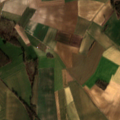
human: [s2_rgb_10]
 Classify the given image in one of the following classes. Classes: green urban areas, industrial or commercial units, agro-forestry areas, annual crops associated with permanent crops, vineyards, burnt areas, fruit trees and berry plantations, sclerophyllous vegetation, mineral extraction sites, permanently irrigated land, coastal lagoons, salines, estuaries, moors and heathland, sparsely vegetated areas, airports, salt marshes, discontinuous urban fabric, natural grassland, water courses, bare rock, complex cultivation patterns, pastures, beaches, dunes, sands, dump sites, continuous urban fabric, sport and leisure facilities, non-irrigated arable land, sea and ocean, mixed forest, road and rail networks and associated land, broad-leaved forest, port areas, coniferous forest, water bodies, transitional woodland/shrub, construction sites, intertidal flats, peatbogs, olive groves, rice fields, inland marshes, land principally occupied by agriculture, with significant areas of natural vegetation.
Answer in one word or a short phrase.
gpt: discontinuous urban fabric, non-irrigated arable land, pastures, land principally occupied by agriculture, with significant areas of natural vegetation